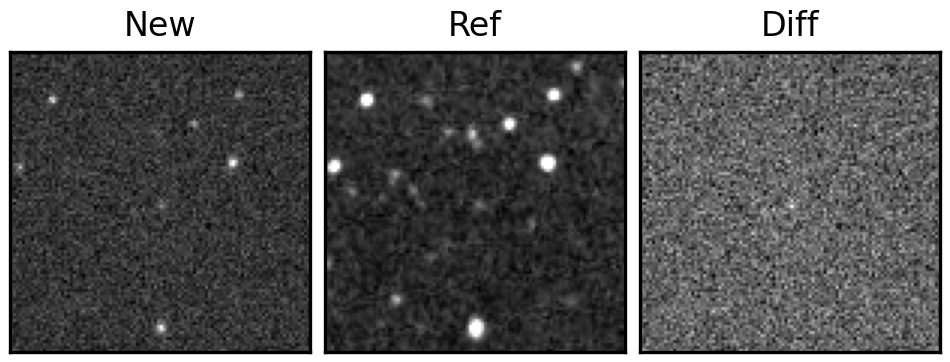
Label: real